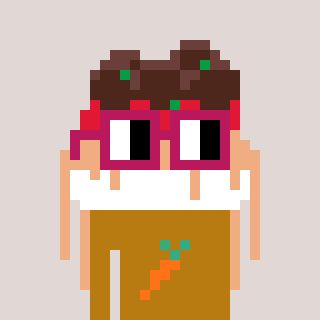
a pixel art character with square dark red glasses, a spaghetti-shaped head and a gold-colored body on a warm background